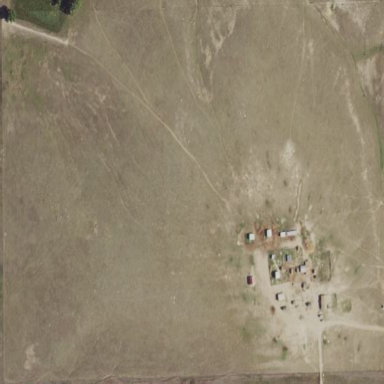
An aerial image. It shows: Farmyard area.